Field crop: tomato
Growth stage: 2
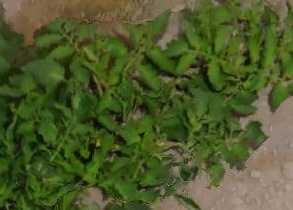
Species: tomato